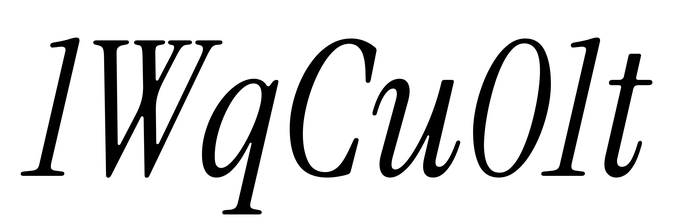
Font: InstrumentSerif-Italic